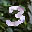
Label: 3